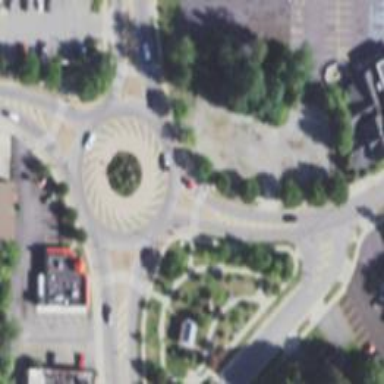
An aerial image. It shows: Primary highway with asphalt surface leading to roundabout.